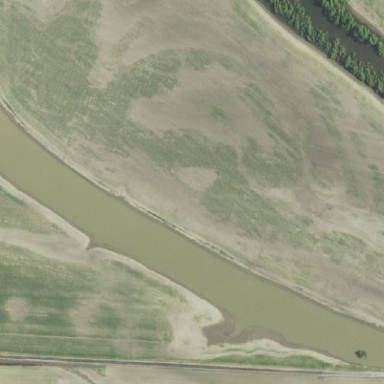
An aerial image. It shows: Ditch filled with water.